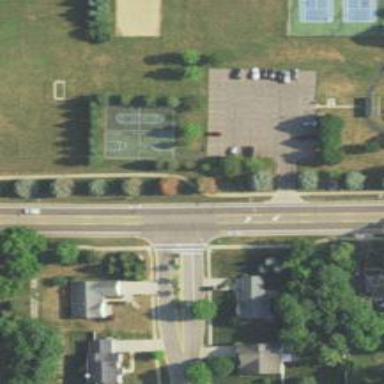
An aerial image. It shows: Footway.